Field crop: maize
Growth stage: 2
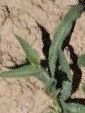
Species: maize